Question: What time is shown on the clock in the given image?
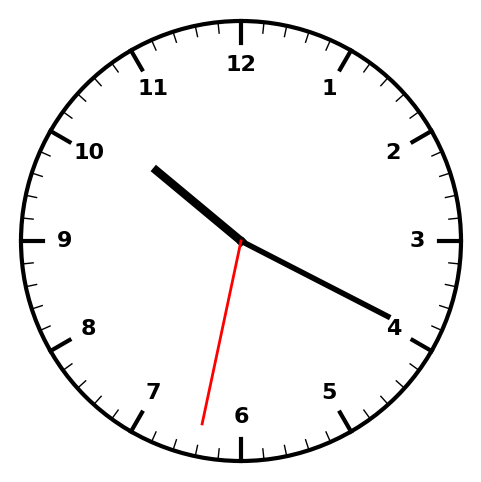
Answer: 10:19:32